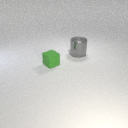
small green rubber cube in front of large gray metal cylinder